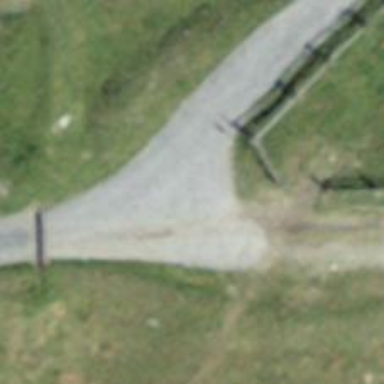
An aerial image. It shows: Guidepost providing information.